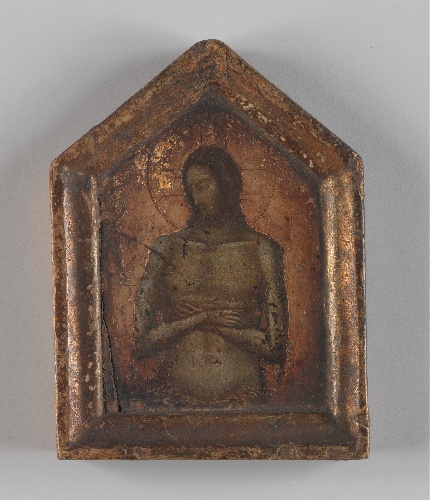
Title: Pietà
Artist: Italian [Tuscan] Painter, first quarter of 14th century
Date: first quarter 14th century
Object type: Painting
Classification: Paintings
Medium: Tempera on panel
Culture: Italian, Tuscany
Dimensions: Overall: 6 1/4 x 4 5/8 in. (15.8 x 11.8 cm); Picture Surface: 4 3/4 x 3 3/8 in. (12.1 x 8.6 cm)
Department: Robert Lehman Collection
Credit line: Robert Lehman Collection, 1975
Accession year: 1975
Repository: Metropolitan Museum of Art, New York, NY
Tags: Christ